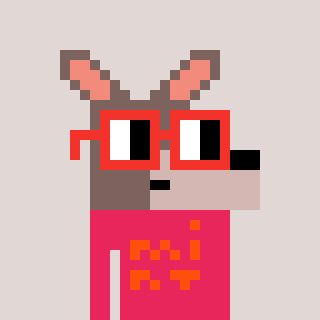
a pixel art character with square red glasses, a kangaroo-shaped head and a redpinkish-colored body on a warm background